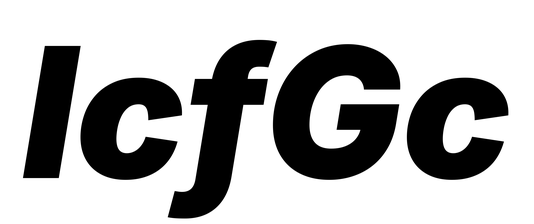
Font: Inter-Italic_Black_Italic